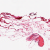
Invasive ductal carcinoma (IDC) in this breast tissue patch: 0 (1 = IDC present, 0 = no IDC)